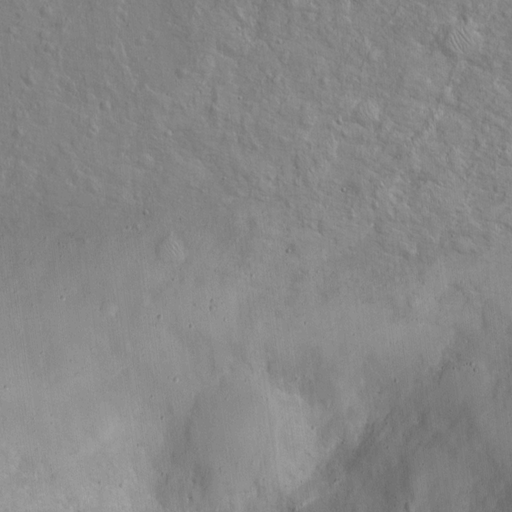
Classes present: Background, Cone